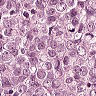
Metastatic tissue present: yes